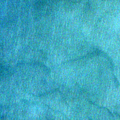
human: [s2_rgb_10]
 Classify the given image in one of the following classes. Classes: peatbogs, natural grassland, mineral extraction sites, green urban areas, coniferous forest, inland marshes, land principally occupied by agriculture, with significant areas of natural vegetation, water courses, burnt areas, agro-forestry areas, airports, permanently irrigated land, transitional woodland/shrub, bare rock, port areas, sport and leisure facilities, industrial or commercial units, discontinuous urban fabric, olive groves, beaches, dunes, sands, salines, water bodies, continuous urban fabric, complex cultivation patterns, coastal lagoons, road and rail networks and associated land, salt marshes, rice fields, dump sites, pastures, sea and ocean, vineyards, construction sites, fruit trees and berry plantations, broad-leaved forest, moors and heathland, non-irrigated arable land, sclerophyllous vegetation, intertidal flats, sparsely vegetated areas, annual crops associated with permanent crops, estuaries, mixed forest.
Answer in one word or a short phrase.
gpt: sea and ocean